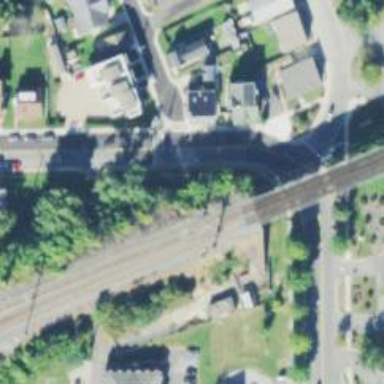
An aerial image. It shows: Bridge with electrified railway tracks featuring contact line.